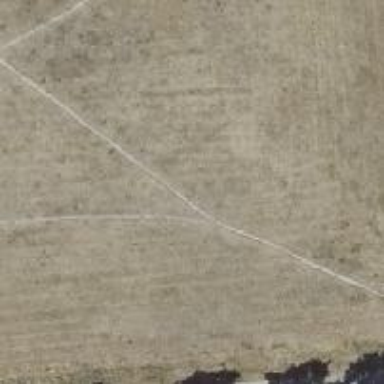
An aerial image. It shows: Path on the ground.